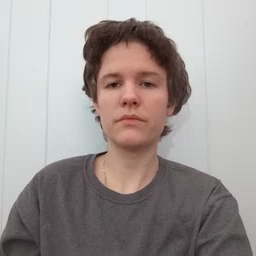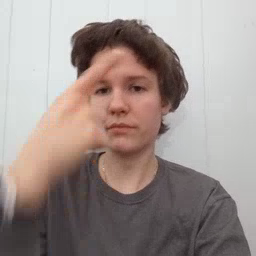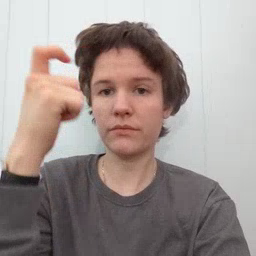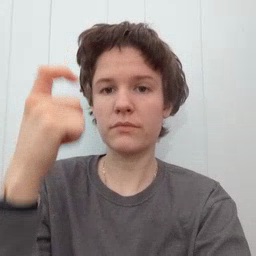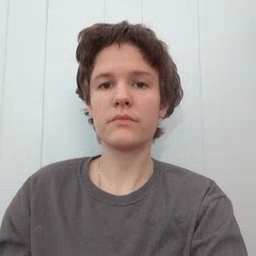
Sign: because